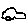
Label: car